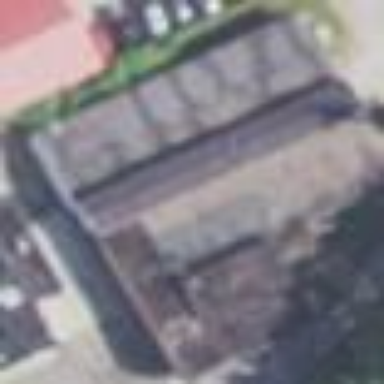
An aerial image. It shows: Commercial building.